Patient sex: M
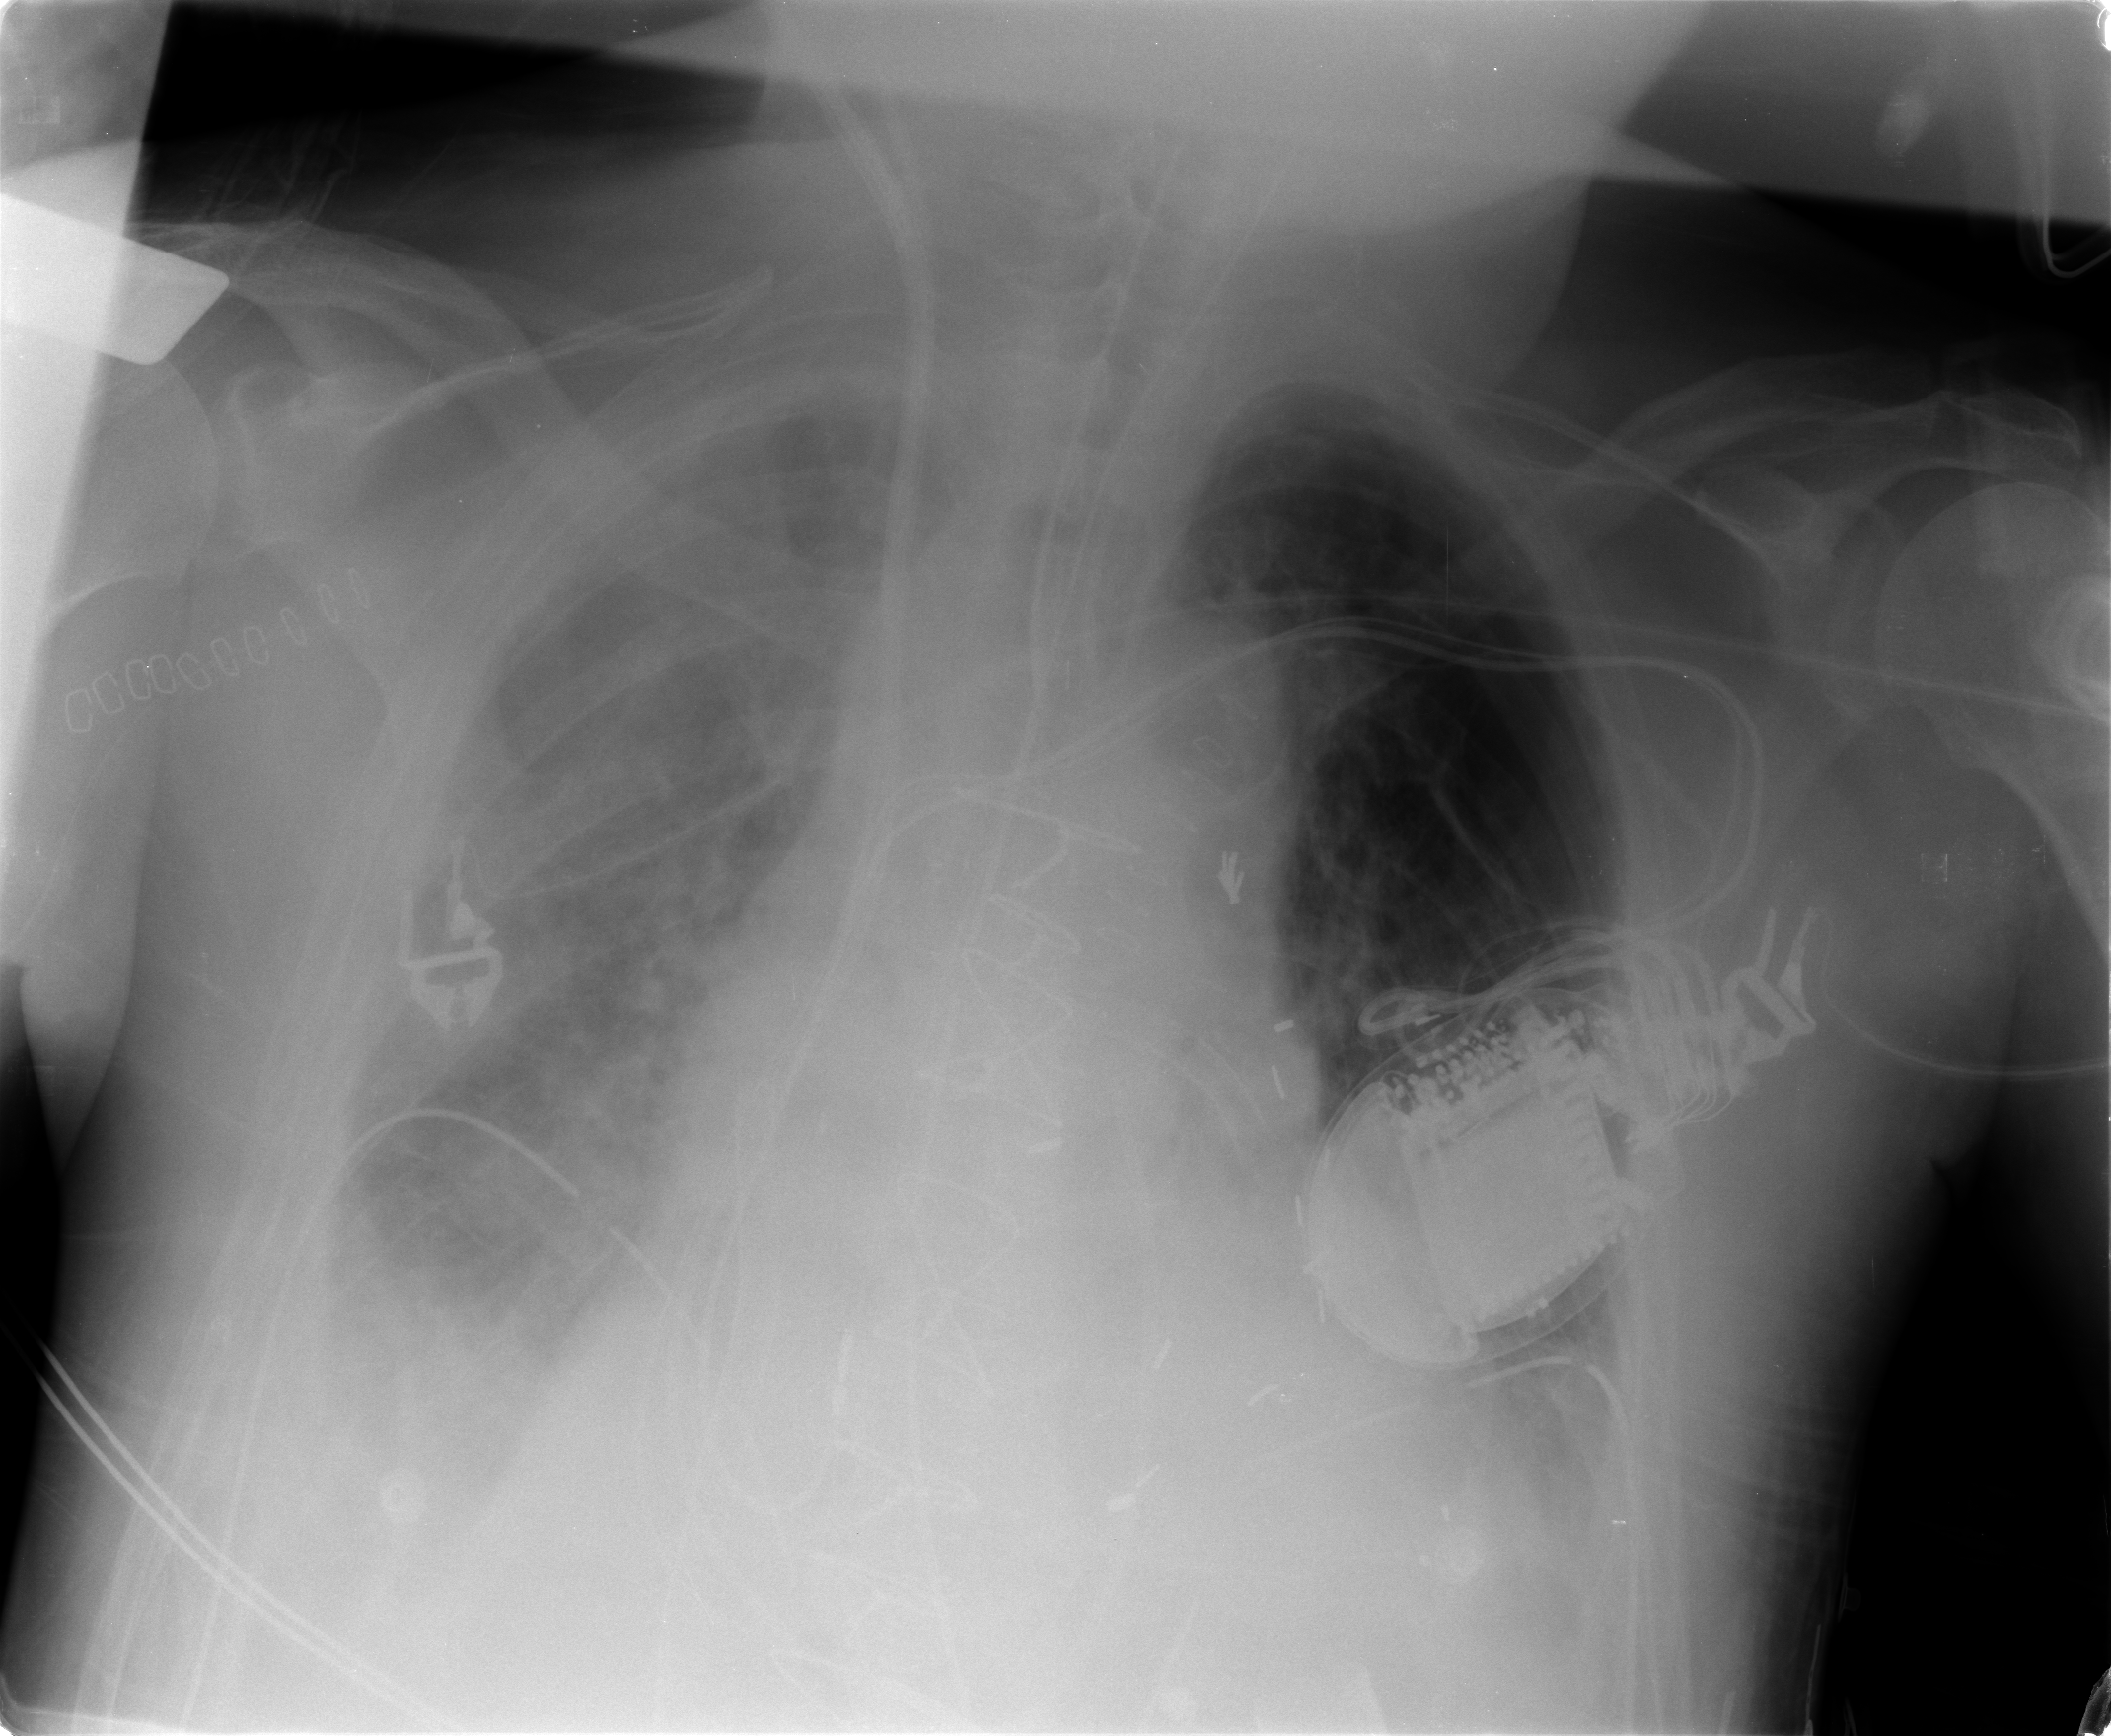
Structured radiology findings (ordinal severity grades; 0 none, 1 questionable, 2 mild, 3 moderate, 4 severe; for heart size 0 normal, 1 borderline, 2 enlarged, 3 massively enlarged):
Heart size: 3
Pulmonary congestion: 2
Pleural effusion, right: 2
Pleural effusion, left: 0
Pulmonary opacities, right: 3
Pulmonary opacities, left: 0
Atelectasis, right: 3
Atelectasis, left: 1